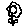
Label: flower